Question: I want to merge two images with adding Zigzag border layer between them.
Here is example of an image, which i want to integrate in my App.
How can i achieve this type of illusion between two images?
i've tried Masking image also, but it is not giving me output which i properly want.
Please help me out of this.
Any suggestions will be appreciate.
Thanks
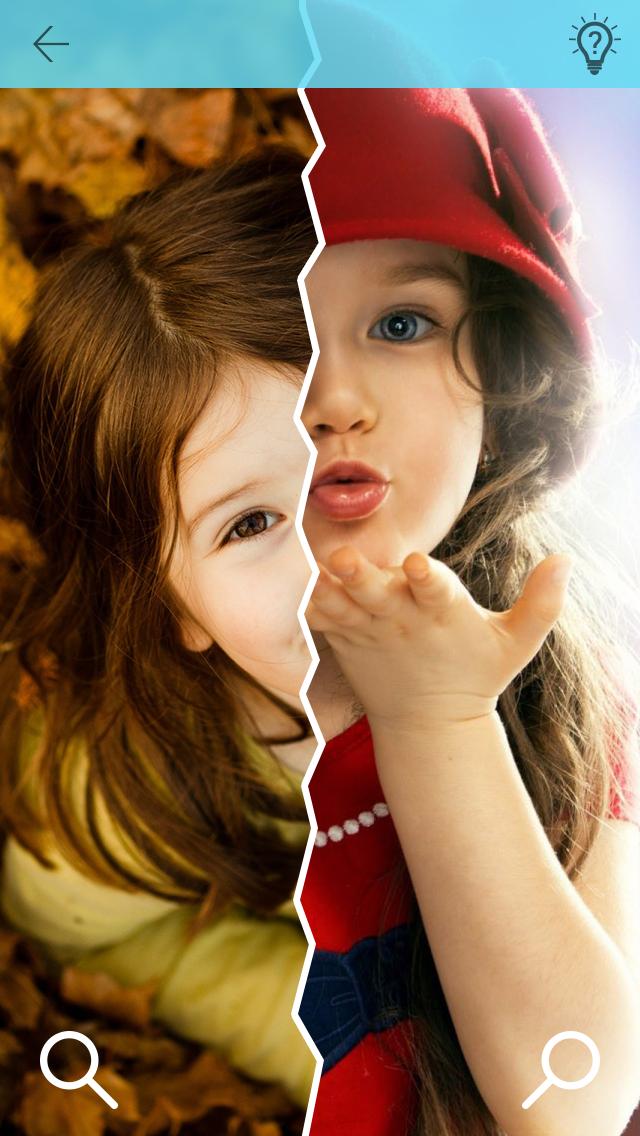
Answer: Hope this helps someone still looking to achieve something similar...You can accomplish this task in just 2 steps outlined below OR if you are in a hurry, go straight to the fully commented code that does exactly what you want to achieve.
Take 2 images that you want to merge. Create a clipping bezier path with zigzag edges for the first image. Get the composite image back from graphics context.
Start a new graphics context, draw the second image (on the right) in graphics context as it is. Next, draw the composite image you received in Step 1 above. Next, create a zigzag path using UIBezierpath, set line width and stroke the path with white color. Get the final image in above style from graphics context. That's all it there is to it!
'''
UIImage *firstImage = [UIImage imageNamed:@"firstImage.png"];
UIImage *secondImage = [UIImage imageNamed:@"secondImage.png"];
self.imageView.image = [self zigZagImageFrom:firstImage secondImage:secondImage];
'''
'''
/*
Create image with "zigzag" separator line from 2 source images
Steps to acheive the desired output:
1: Create first image with zigzag edge on the right - change value of "width" variable as necessary to extend/reduce the visible area other than zigzag edge.
2: Draw "second image" in the context (canvas) as it is, but overlayed by first image with zigzag edge generated in the step 1 above. Draw zigzag line in desired color on the image from step2 above using the same curve path.
*/
+(UIImage *)zigZagImageFrom:(UIImage *)firstImage secondImage:(UIImage *)secondimage
{
CGFloat width = firstImage.size.width/2; //how much of the first image you would want to keep visible other than the zigzag edges.
CGFloat height = firstImage.size.height;
int totalZigzagCurves = 20; // total no of waypoints in the zigzag path.
CGFloat zigzagCurveWidth = width/30; // width of a single zigzag curve line.
CGFloat zigzagCurveHeight = height/totalZigzagCurves; //height of a single zigzag curve line.
CGFloat scale = [[UIScreen mainScreen] scale];
UIGraphicsBeginImageContextWithOptions(firstImage.size, NO, scale);
// -- STEP 1 --
//We will make a clipping path in zigzag style
UIBezierPath *zigzagPath = [[UIBezierPath alloc] init];
//Begining point of the zigzag path
[zigzagPath moveToPoint:CGPointMake(0, 0)];
//draw zigzag path starting from somewhere middle on the top to bottom. - must be same for zigzag line in step 3.
int a=-1;
for (int i=0; i<totalZigzagCurves+2; i++) {
[zigzagPath addLineToPoint:CGPointMake(width+(zigzagCurveWidth*a), zigzagCurveHeight*i + [self randomCurvePoint:i])];
a= a*-1;
}
[zigzagPath addLineToPoint:CGPointMake(0, height)];
//remove the remaining (right side) of image using zigzag path.
[zigzagPath addClip];
[firstImage drawAtPoint:CGPointMake(0, 0)];
//Output first image with zigzag edge.
UIImage *firstHalfOfImage = UIGraphicsGetImageFromCurrentImageContext();
UIGraphicsEndImageContext();
//We have the first image with zigzag edge. Now draw it over the second source image followed by zigzag line
UIGraphicsBeginImageContextWithOptions(firstImage.size, YES, scale);
// -- STEP 2 --
//draw first & second image so that we can draw the zigzag line on it.
[secondimage drawAtPoint:CGPointMake(0, 0)];
[firstHalfOfImage drawAtPoint:CGPointMake(0, 0)];
// -- STEP 3 --
//Draw zigzag line over image using same curves.
zigzagPath = [[UIBezierPath alloc] init];
//Begining point of the zigzag line
[zigzagPath moveToPoint:CGPointMake(width, -5)];
//draw zigzag line path starting from somewhere middle on the top to bottom.
a=-1;
for (int i=0; i<totalZigzagCurves+2; i++) {
[zigzagPath addLineToPoint:CGPointMake(width+(zigzagCurveWidth*a), zigzagCurveHeight*i + [self randomCurvePoint:i])];
a= a*-1;
}
//Set color for zigzag line.
[[UIColor whiteColor] setStroke];
//Set width for zigzag line.
[zigzagPath setLineWidth:6.0];
//Finally, draw zigzag line over the image.
[zigzagPath stroke];
//Output final image with zigzag.
UIImage *zigzagImage = UIGraphicsGetImageFromCurrentImageContext();
UIGraphicsEndImageContext();
//Desired output
return zigzagImage;
}
//To make some of the zigzag curves/waypoints with variable height
+(int)randomCurvePoint:(int)value{
if (value == 0 || value == 2 ) return -8;
else if (value == 4 || value == 5 || value == 17 || value == 18) return 28;
else if (value == 16 || value == 8 || value == 9 || value == 19) return 2;
else if (value == 12 || value == 13 || value == 14 || value == 15) return -29;
else return 1;
}
'''
Thanks for upvoting the answer. Here is the resultant image: